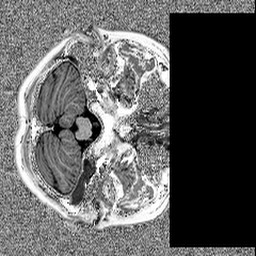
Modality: MP2RAGE
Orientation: axial
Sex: female